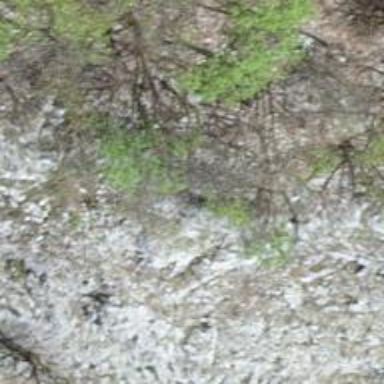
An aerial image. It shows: Cliff in nature.